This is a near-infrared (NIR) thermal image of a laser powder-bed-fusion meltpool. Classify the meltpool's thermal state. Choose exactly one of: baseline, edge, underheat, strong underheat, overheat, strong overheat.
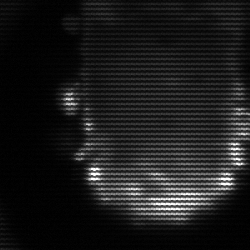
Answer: baseline